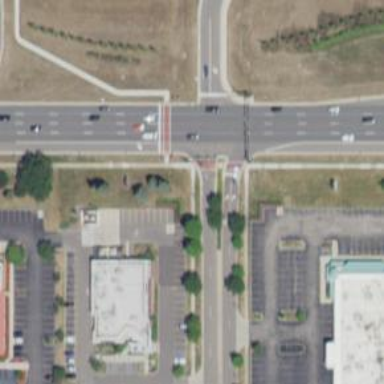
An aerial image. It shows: Crossing with line markings on the road.